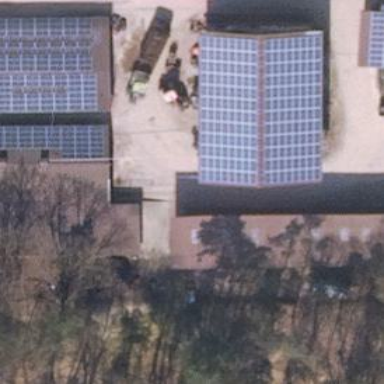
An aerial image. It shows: Building featuring small installation solar photovoltaic panel for electricity generation.